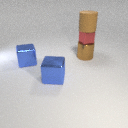
large brown rubber cylinder above small red metal cube